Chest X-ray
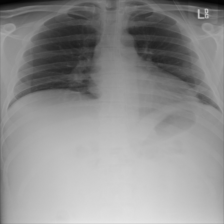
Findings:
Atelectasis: negative
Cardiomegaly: negative
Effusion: negative
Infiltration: negative
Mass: negative
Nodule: negative
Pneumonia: negative
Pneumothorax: negative
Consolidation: negative
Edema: negative
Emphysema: negative
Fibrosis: negative
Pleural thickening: negative
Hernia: negative